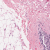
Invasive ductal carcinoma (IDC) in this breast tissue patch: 0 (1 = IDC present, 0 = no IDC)